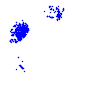
Particle: electron